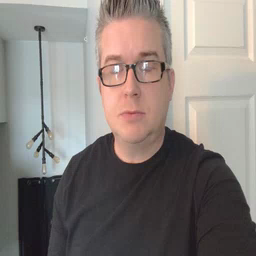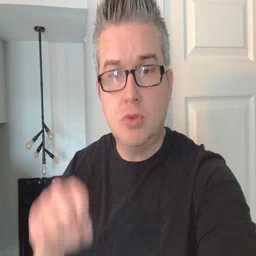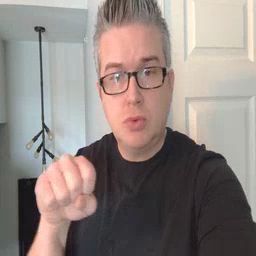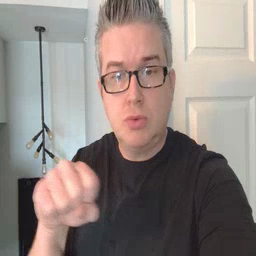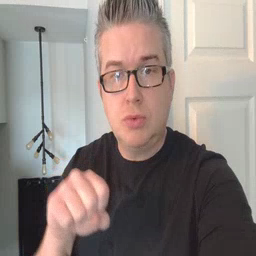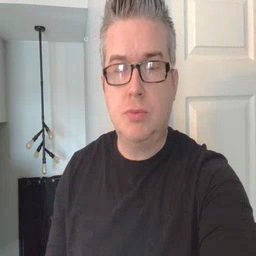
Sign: shoe